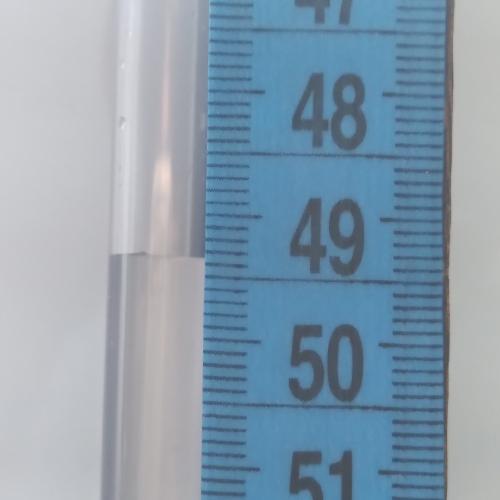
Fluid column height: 49.3 cm